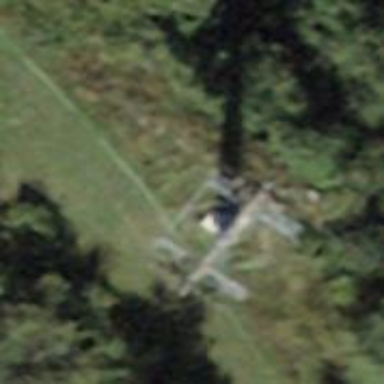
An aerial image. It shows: Pylon for aerialway.